Question: We are creating SPA technique using AngularJS in ASP.NET MVC framework,AngularJS routing between pages are working fine when it's run from VS2013,but after hosting the application in to IIS7.5 routing not working,
Routing Script:
'''
var appRoot = angular.module('main', ['ngRoute', 'ngGrid', 'ngResource']); //Define the main module
appRoot
.config(['$routeProvider', function ($routeProvider) {
//Setup routes to load partial templates from server. TemplateUrl is the location for the server view (Razor .cshtml view)
$routeProvider
.when('/home', { templateUrl: '/home/main', controller: 'HomeController' }) .otherwise({ redirectTo: '/home' });
}])
.controller('RootController', ['$scope', '$route', '$routeParams', '$location', function ($scope, $route, $routeParams, $location) {
$scope.$on('$routeChangeSuccess', function (e, current, previous) {
$scope.activeViewPath = $location.path();
});
}]);
'''
Index.html:
'''
<li class="mt" data-ng-class="{active : activeViewPath==='/home'}">
<a href='#/home'>
<i class="fa fa-dashboard"></i>
<span>Dashboard Home</span>
</a>
</li>
<div class="col-lg-9 main-chart" ng-view="">
</div>
'''
Project Structure:

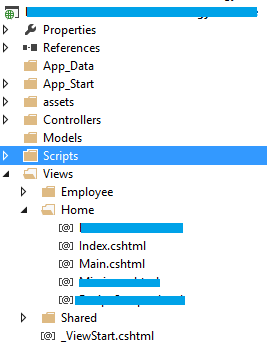
Answer: do you get any JS error when you run it on IIS?
are you using bundles? If so check if the problem happens because of minification/bundle creation adding
'BundleTable.EnableOptimizations = true;'
in 'RegisterBundles' method and trying again in VS.
Otherwise I suggest you to run on local IIS (right click on project, tab "Web",section "Servers") and see if it works correctly.
Depending of your routing you should '<base href="@Url.Content("~/")" />' in template head and get rid of "#" from url using '$locationProvider.html5Mode(true);' on route configuration.
If none of the above are useful please add more details to your request.
Have a nice day,
Alberto